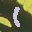
Label: 1